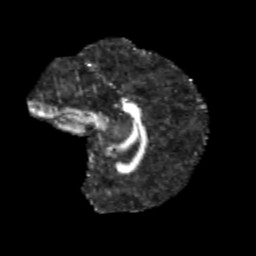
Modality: FA
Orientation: sagittal
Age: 10
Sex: female
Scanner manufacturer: siemens
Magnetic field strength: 3 T
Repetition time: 3.8 s
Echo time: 0.07 s